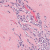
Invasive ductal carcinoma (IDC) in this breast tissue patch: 0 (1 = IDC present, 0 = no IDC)